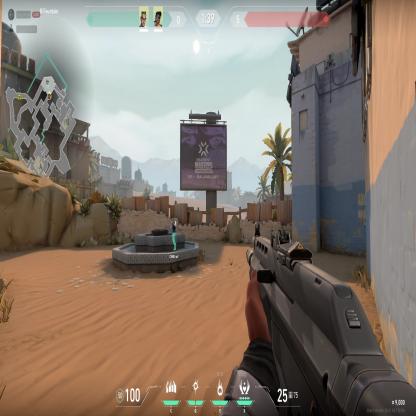
Label: teammate